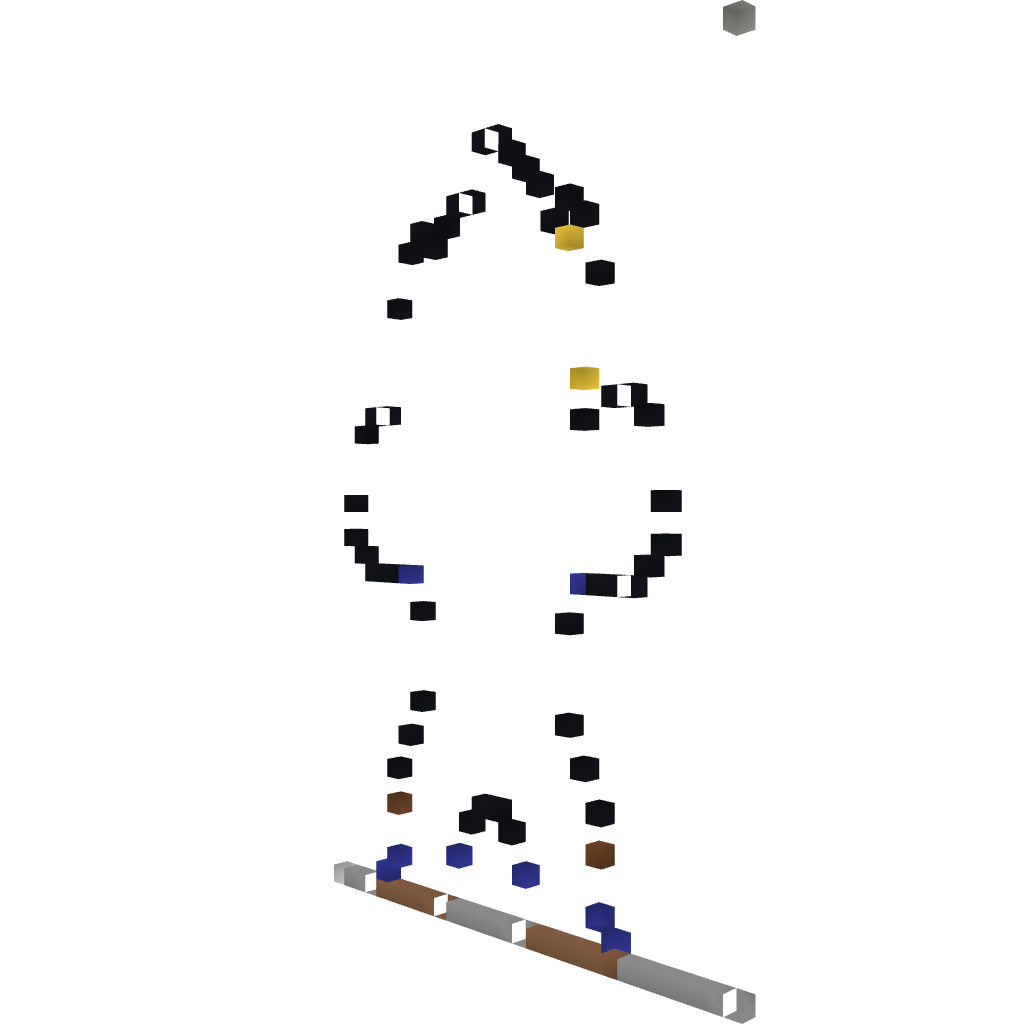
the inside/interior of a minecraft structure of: Goku SS